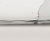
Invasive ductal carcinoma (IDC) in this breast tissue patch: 0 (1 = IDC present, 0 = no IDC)